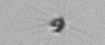
Label: Calciopappus